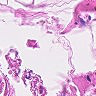
Metastatic tissue present: no